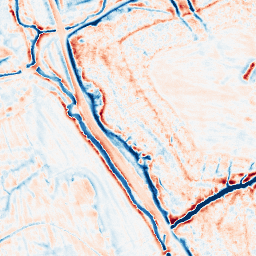
Category: edge_preserving
Decomposition family: bilateral
Decomposition parameters: d: 15
sigma_color: 75
sigma_space: 100
Upsampling method: regularized
Upsampling parameters: scale: 4
lambda_reg: 0.01
Upsampling scale: 4